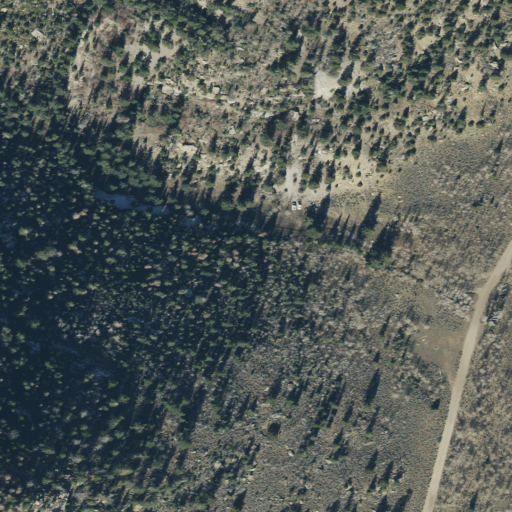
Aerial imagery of valley in Utah named Dairy Canyon containing evergreen forest, deciduous forest, shrub, open development, and mixed forest